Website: crate-barrel
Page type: delivery-shipping
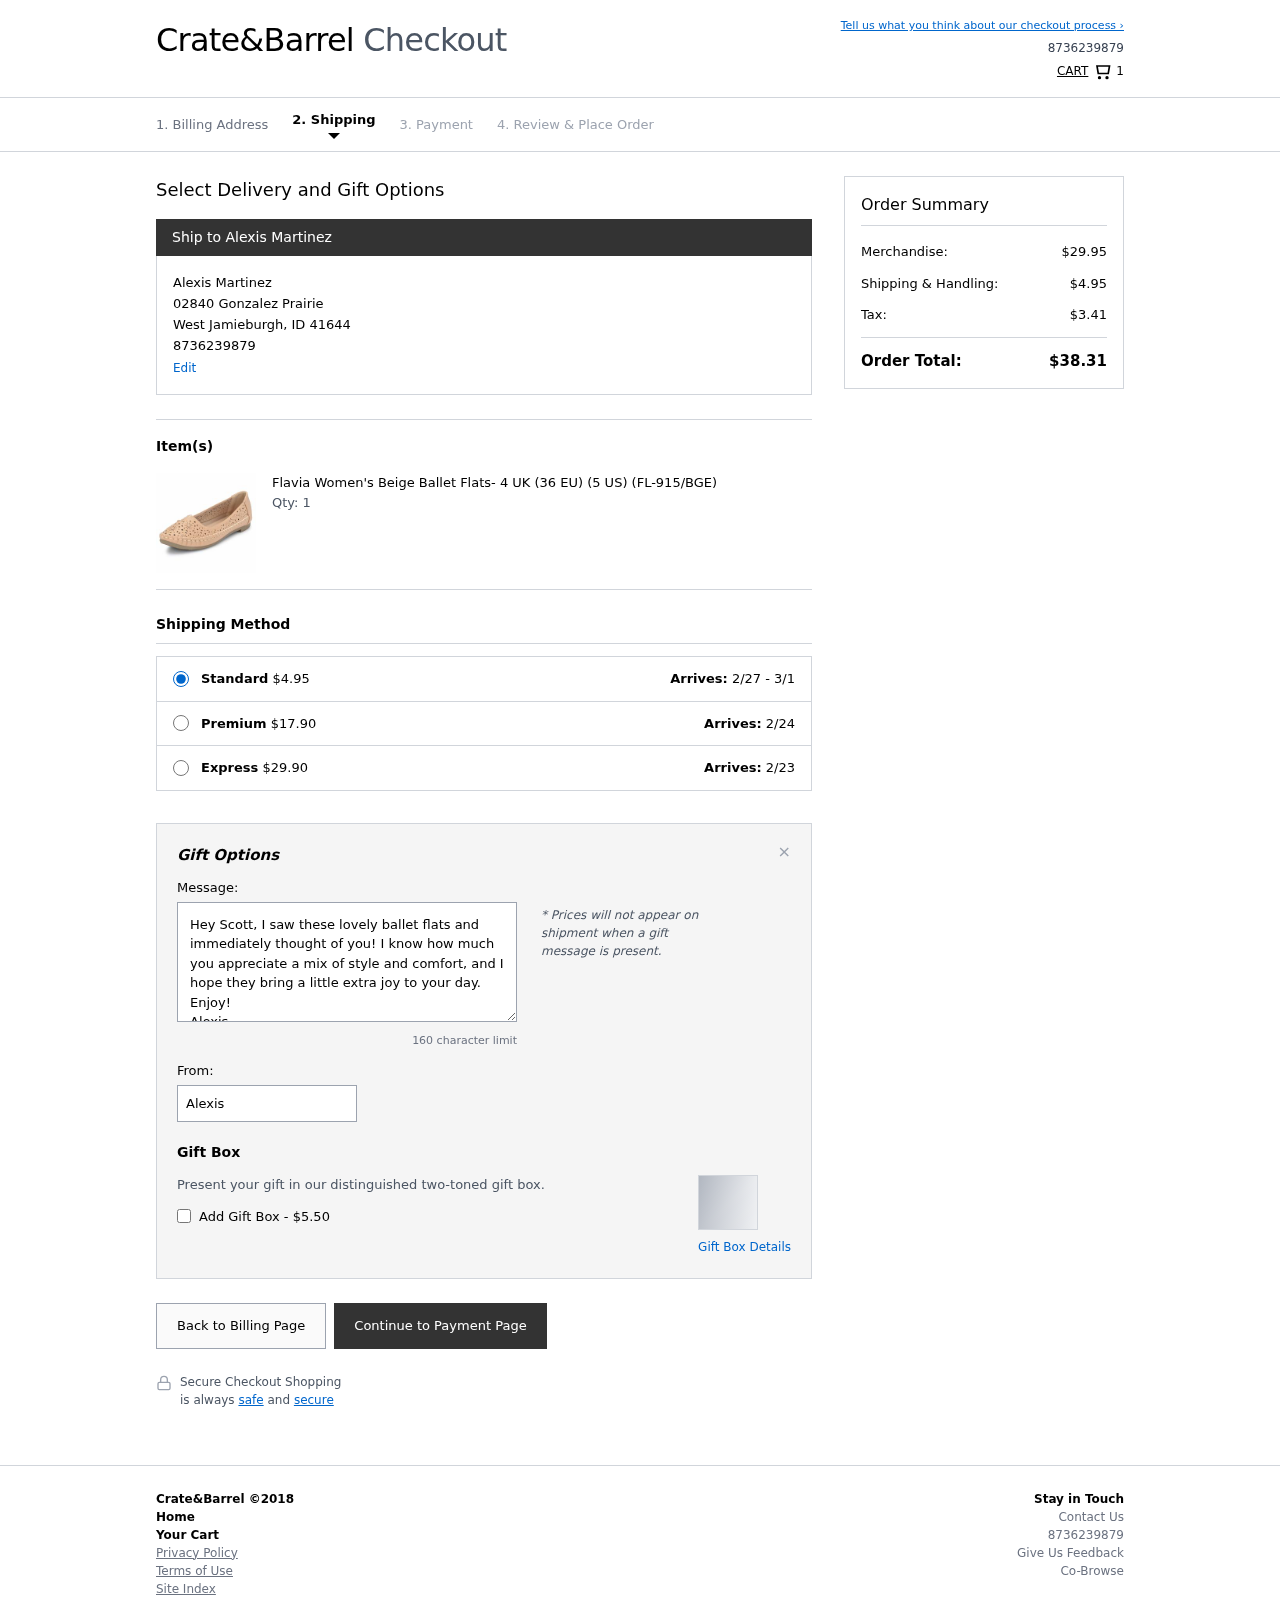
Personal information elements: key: PII_CITY
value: West Jamieburgh
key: PII_FULLNAME
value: Alexis Martinez
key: PII_PHONE
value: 8736239879
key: PII_POSTCODE
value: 41644
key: PII_STATE_ABBR
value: ID
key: PII_STREET
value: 02840 Gonzalez Prairie
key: PII_FIRSTNAME
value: Alexis
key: PII_LASTNAME
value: Martinez
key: PII_FULLNAME2
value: Alexis Martinez
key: PII_FULLNAME3
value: Alexis Martinez
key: PII_FIRSTNAME2
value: Alexis
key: PII_FIRSTNAME3
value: Alexis
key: PII_LASTNAME2
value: Martinez
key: PII_LASTNAME3
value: Martinez
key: PII_FIRSTNAME_DERIVED
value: Alexis
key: PII_LASTNAME_DERIVED
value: Martinez
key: PII_FULLNAME_DERIVED
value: Alexis Martinez
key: PII_NAME_FULL_DERIVED
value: Alexis Martinez
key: PII_PHONE_LINE
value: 9879
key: PII_PHONE_SUFFIX
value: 9879
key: PII_PHONE2
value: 8736239879
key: PII_PHONE3
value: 8736239879
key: PII_PHONE_NUMERIC
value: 8736239879
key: PII_PHONE_LINE_NUMERIC
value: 9879
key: PII_PHONE_SUFFIX_NUMERIC
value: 9879
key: PII_PHONE2_NUMERIC
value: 8736239879
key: PII_PHONE3_NUMERIC
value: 8736239879
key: PII_PHONE_DIGITS
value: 8736239879
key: PII_PHONE_LAST4
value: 9879
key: PII_GIFT_MESSAGE
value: Hey Scott, I saw these lovely ballet flats and immediately thought of you! I know how much you appreciate a mix of style and comfort, and I hope they bring a little extra joy to your day. Enjoy!
Alexis
Product elements: key: PRODUCT1_NAME
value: Flavia Women's Beige Ballet Flats- 4 UK (36 EU) (5 US) (FL-915/BGE)
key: PRODUCT1_QUANTITY
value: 1
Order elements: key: ORDER_NUM_ITEMS
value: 1
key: ORDER_SHIPPING_COST
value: $4.95
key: ORDER_DELIVERY_DATE
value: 2/27 - 3/1
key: PREMIUM_SHIPPING_COST
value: $17.90
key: PREMIUM_DELIVERY_DATE
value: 2/24
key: EXPRESS_SHIPPING_COST
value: $29.90
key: EXPRESS_DELIVERY_DATE
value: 2/23
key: ORDER_SUBTOTAL
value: $29.95
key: ORDER_SHIPPING_COST2
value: $4.95
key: ORDER_TAX
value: $3.41
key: ORDER_TOTAL
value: $38.31